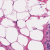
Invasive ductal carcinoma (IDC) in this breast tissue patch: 0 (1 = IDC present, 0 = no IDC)